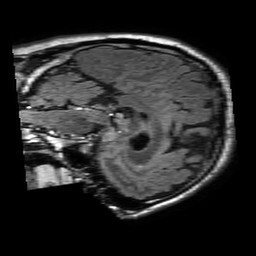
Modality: FLAIR
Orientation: sagittal
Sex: male
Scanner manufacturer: philips
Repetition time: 11 s
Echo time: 0.125 s